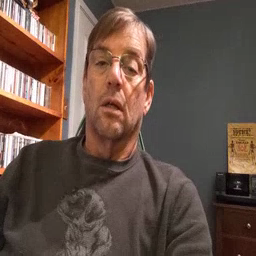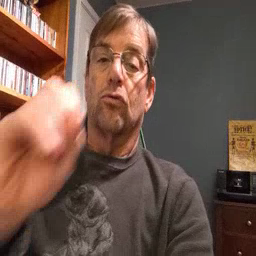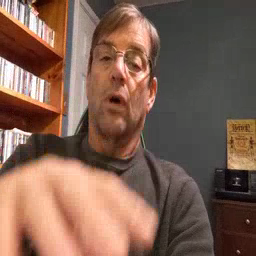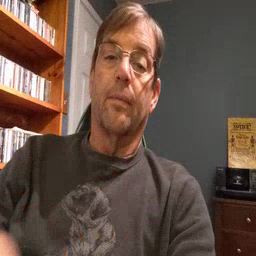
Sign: drop